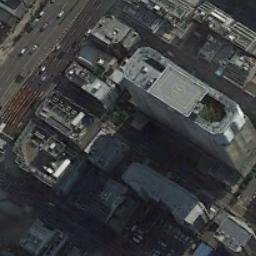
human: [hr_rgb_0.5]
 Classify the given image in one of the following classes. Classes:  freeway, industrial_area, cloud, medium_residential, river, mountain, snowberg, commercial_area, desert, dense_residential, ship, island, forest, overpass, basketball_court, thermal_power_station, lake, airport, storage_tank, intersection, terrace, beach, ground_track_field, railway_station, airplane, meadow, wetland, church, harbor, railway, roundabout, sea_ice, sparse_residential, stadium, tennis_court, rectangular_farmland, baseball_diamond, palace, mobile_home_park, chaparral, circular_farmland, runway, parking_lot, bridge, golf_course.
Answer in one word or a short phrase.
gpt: commercial_area